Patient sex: M
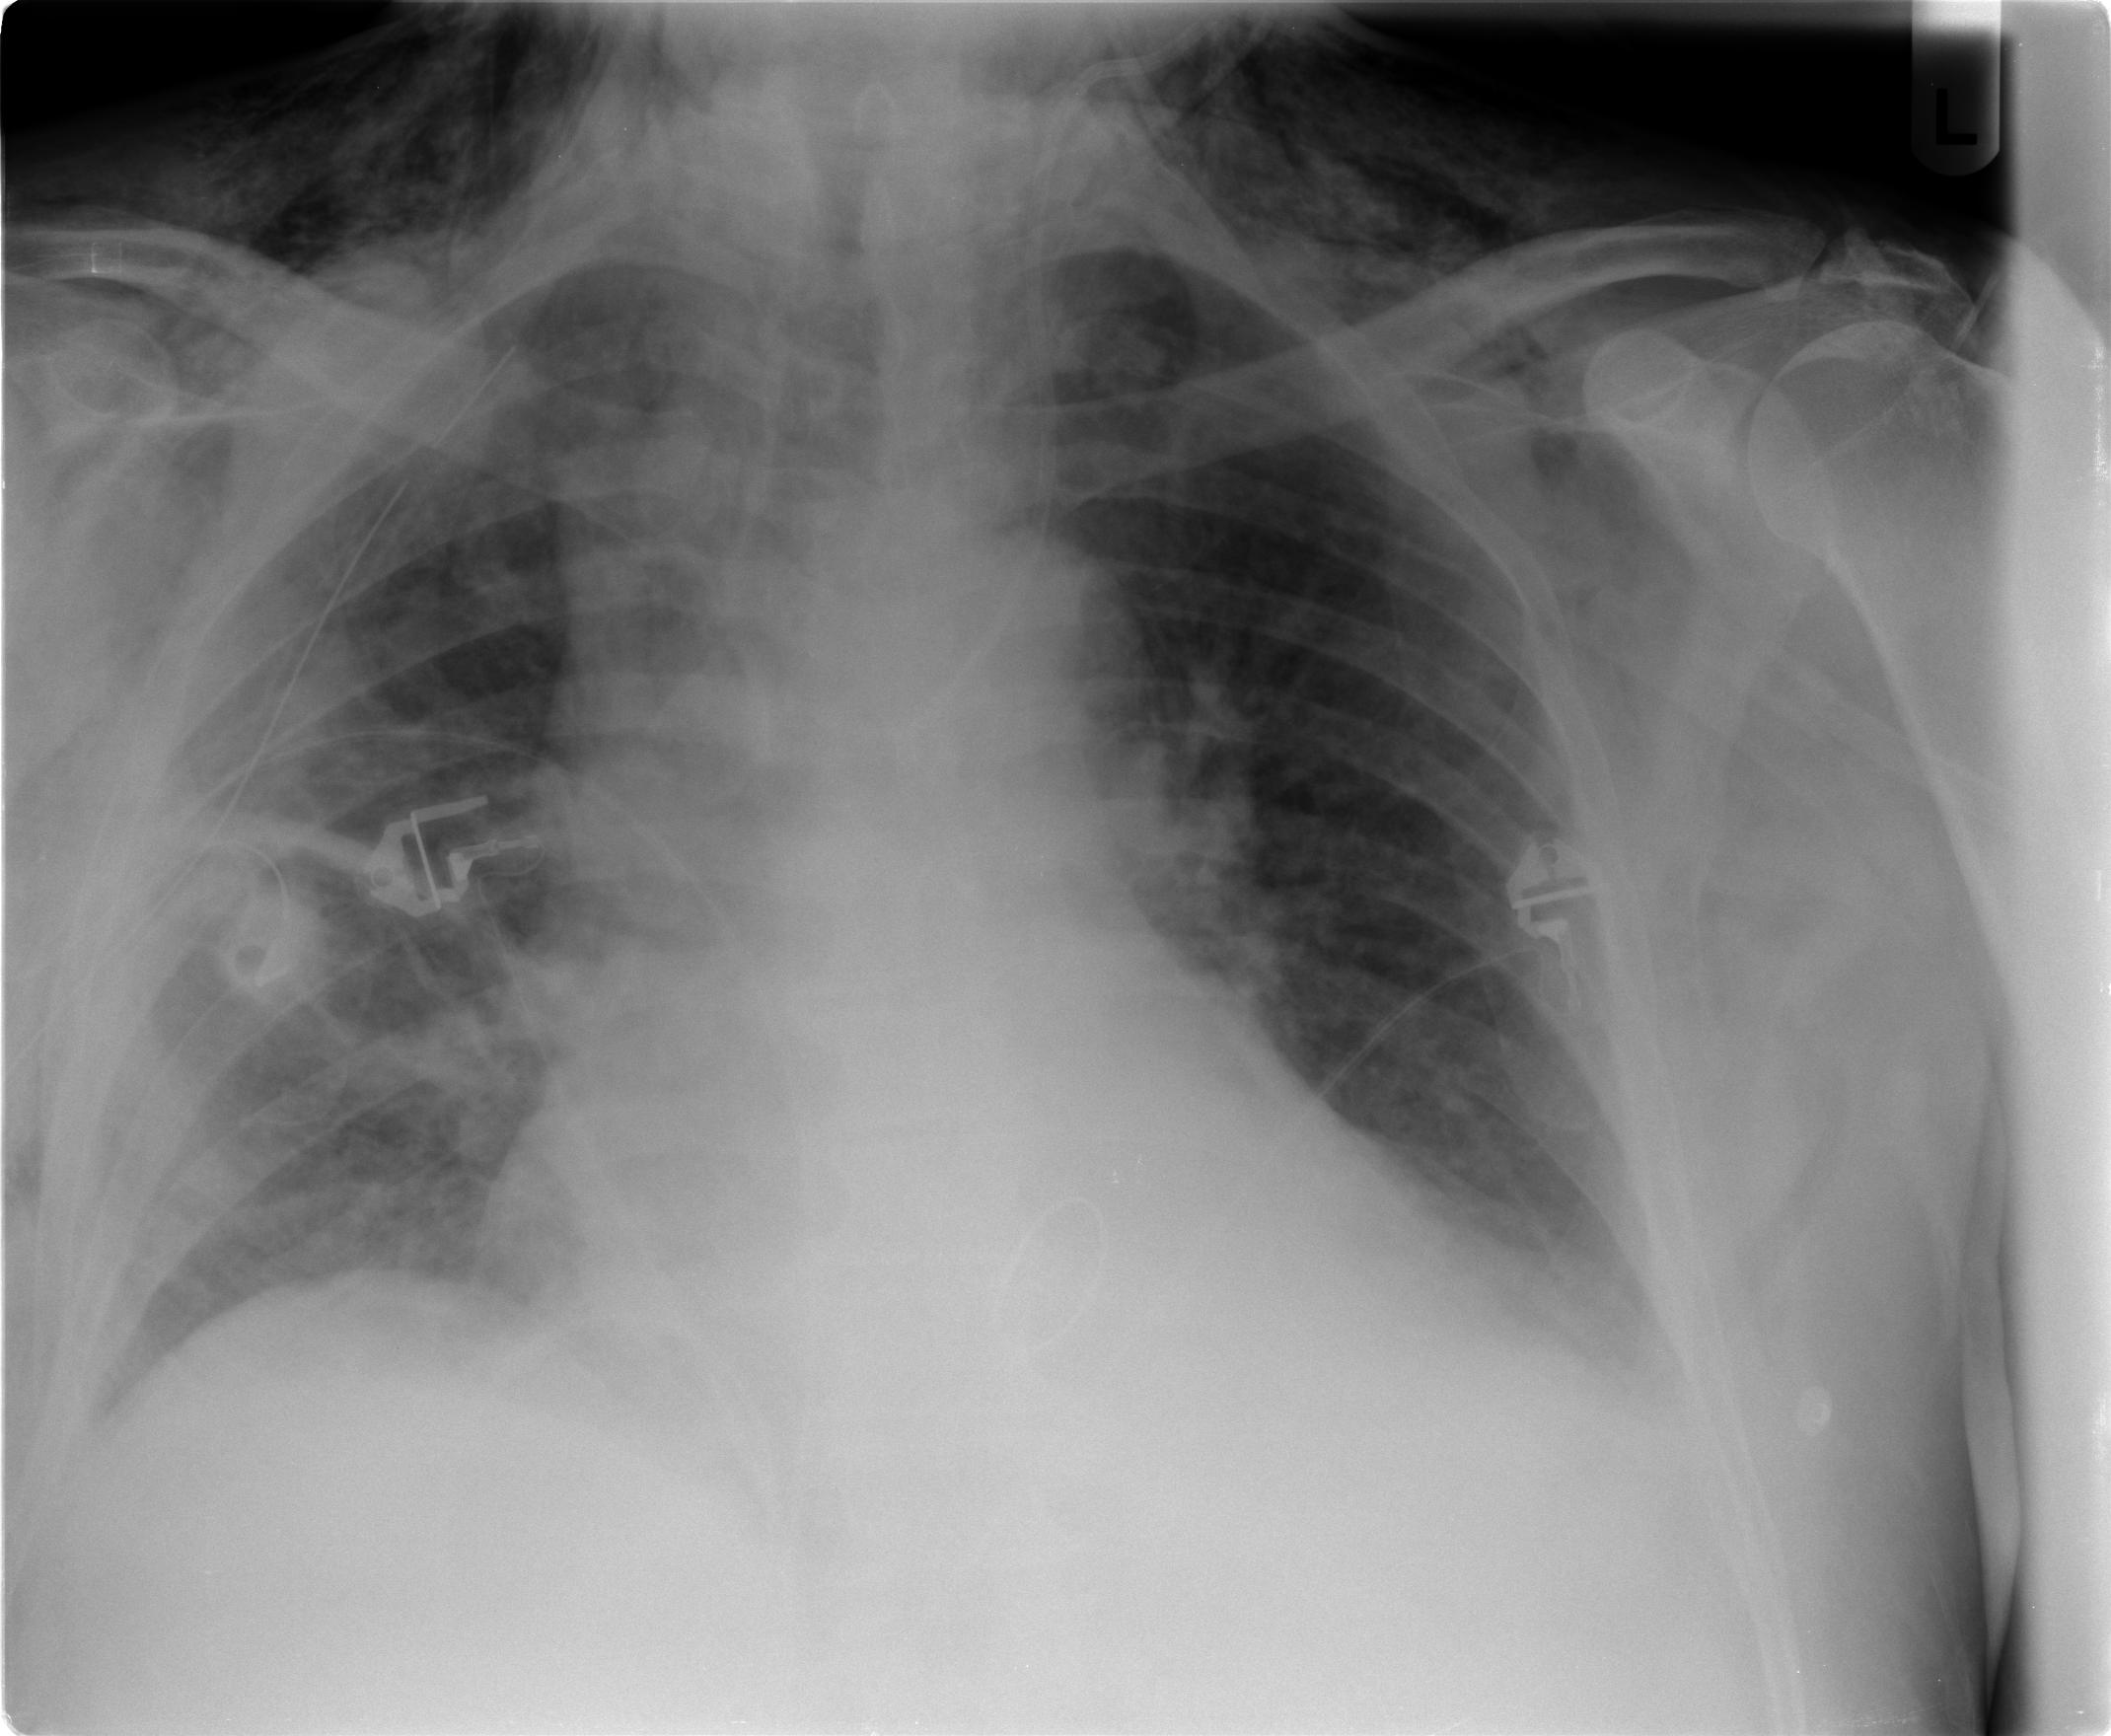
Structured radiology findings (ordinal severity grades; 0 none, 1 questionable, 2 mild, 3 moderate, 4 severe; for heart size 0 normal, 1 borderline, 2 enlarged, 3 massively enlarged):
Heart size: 2
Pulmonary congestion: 1
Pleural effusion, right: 0
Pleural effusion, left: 1
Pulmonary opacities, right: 1
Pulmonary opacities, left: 0
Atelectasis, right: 2
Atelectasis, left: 1